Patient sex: F
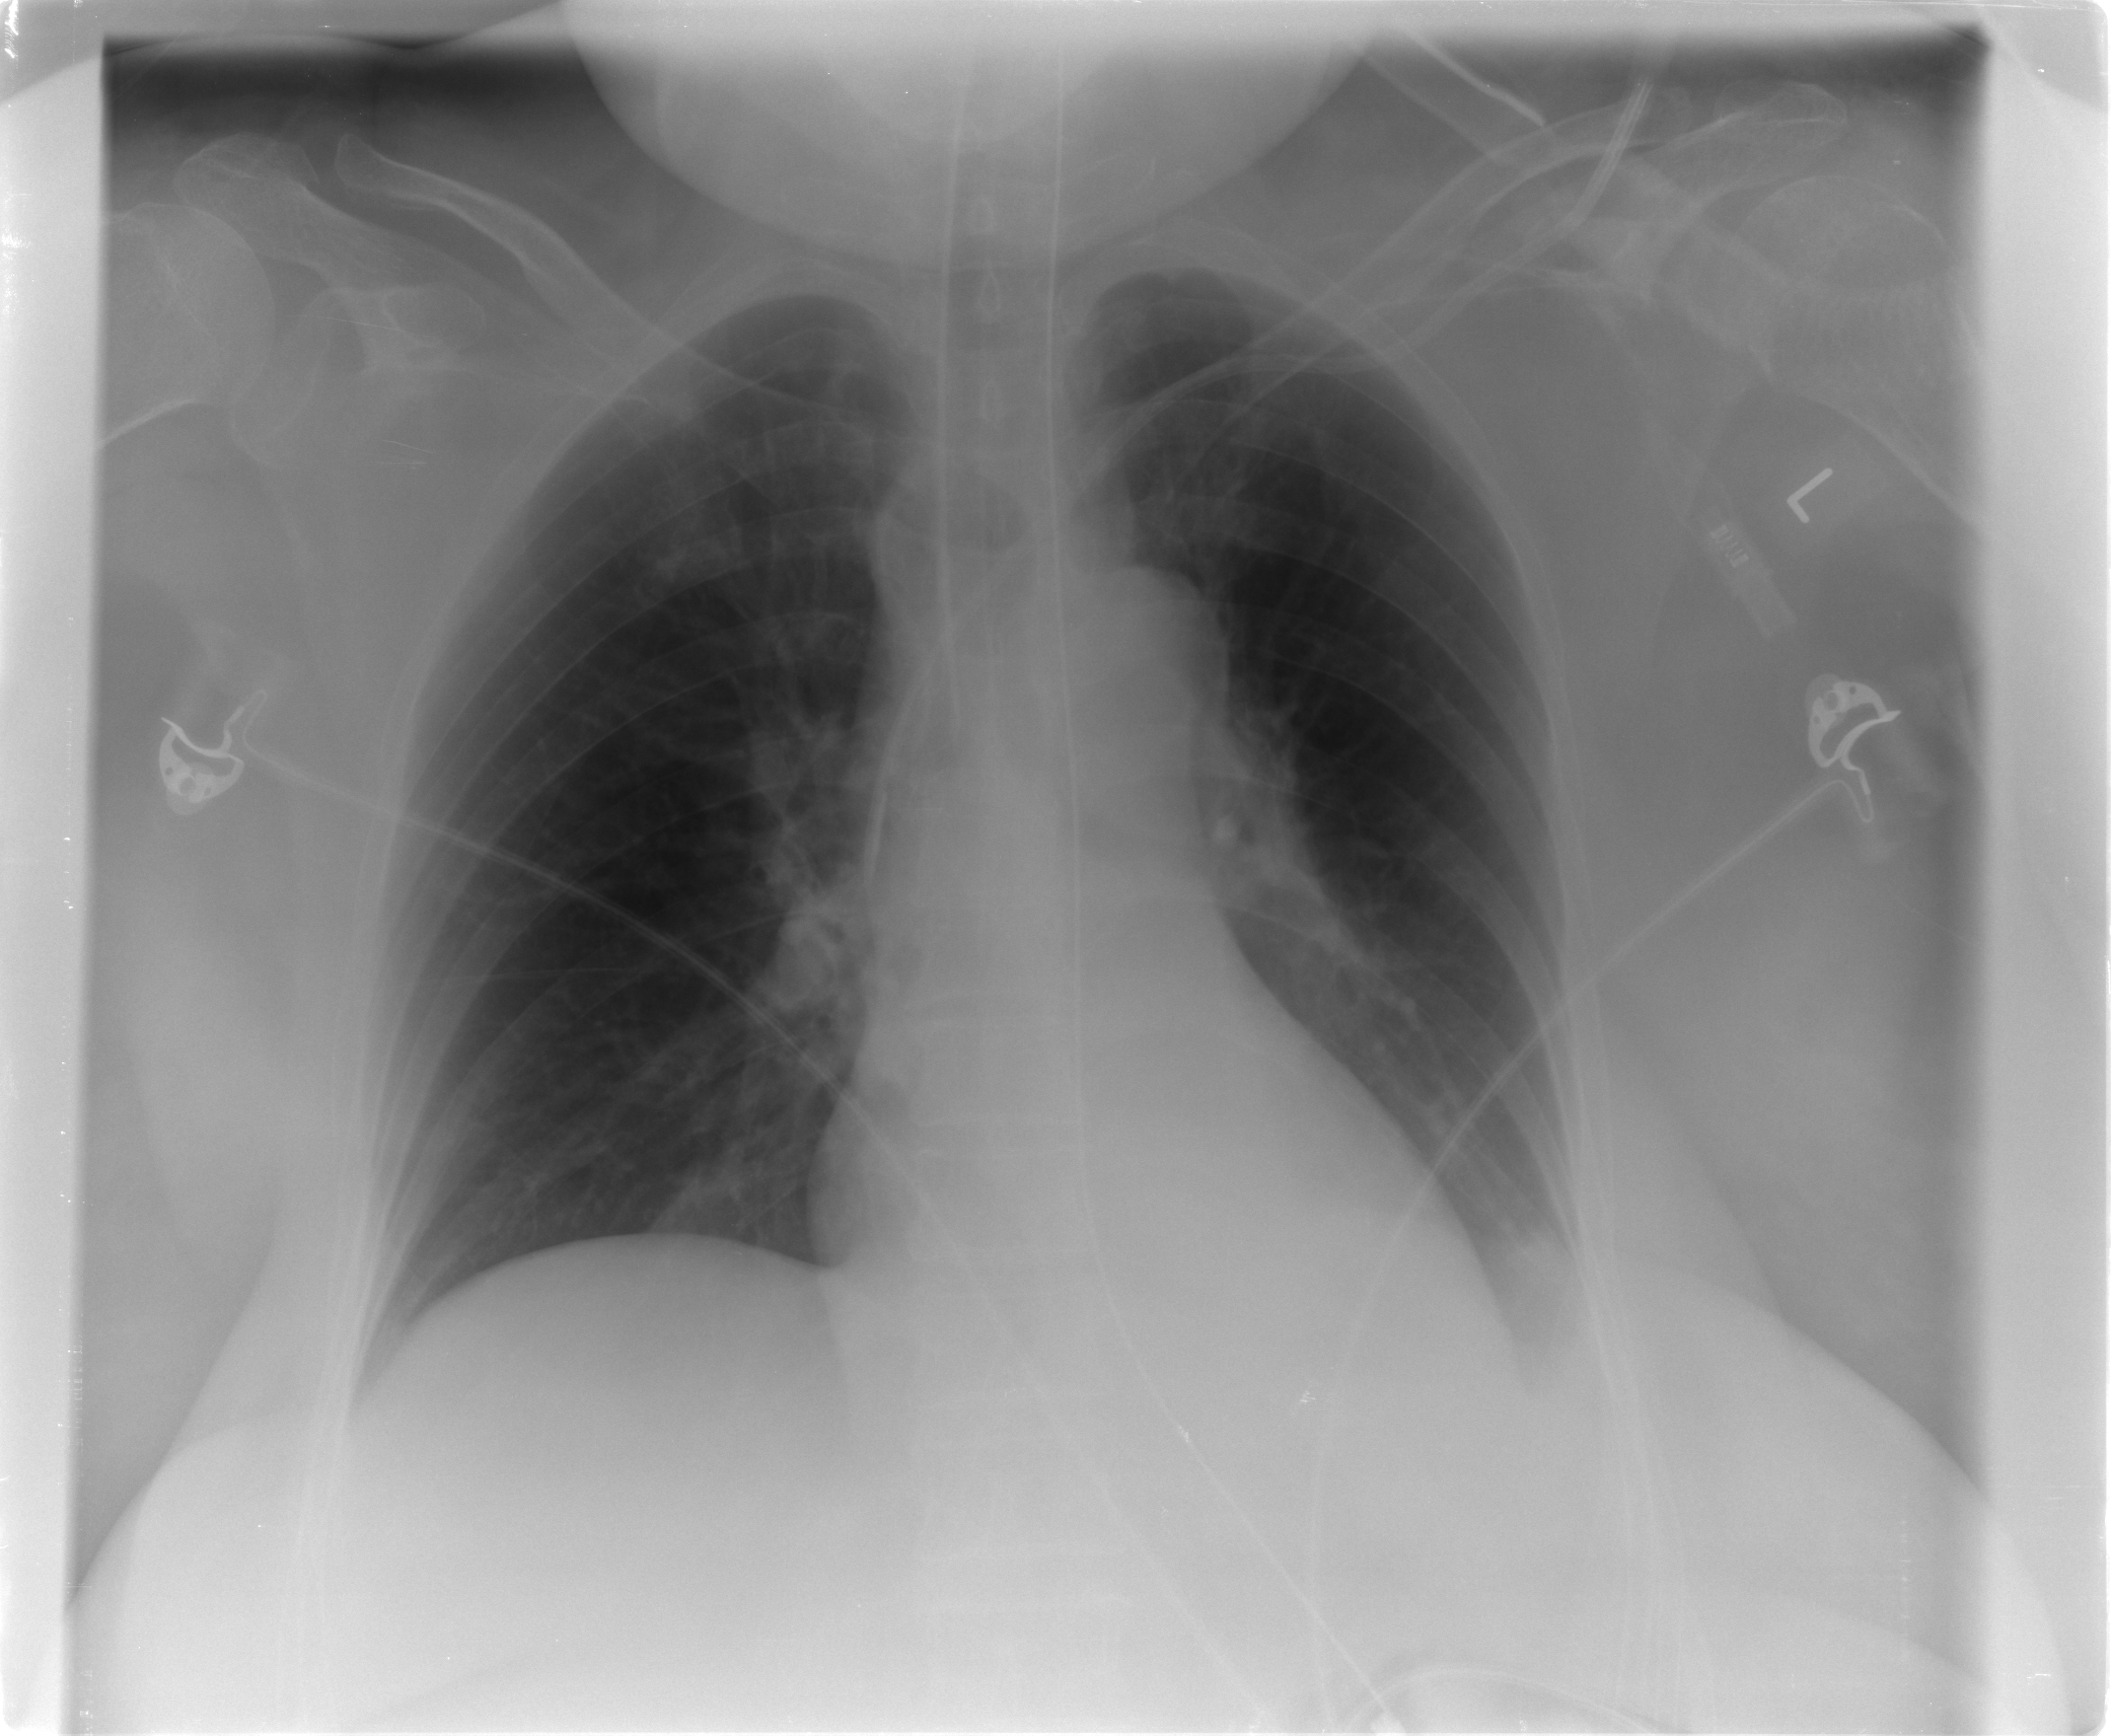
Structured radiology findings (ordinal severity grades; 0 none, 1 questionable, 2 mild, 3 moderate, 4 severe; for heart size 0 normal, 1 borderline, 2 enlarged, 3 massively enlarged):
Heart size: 0
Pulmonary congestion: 0
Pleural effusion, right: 0
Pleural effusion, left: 0
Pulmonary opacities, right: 0
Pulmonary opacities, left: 1
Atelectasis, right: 0
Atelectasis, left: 2